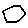
Label: hexagon